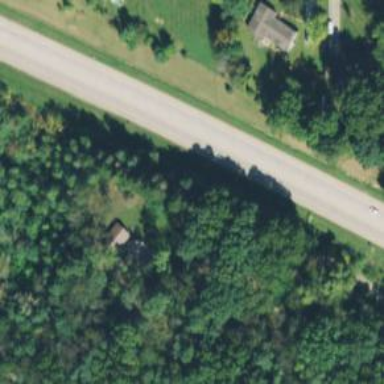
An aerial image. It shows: Trunk highway designated for motor vehicles.